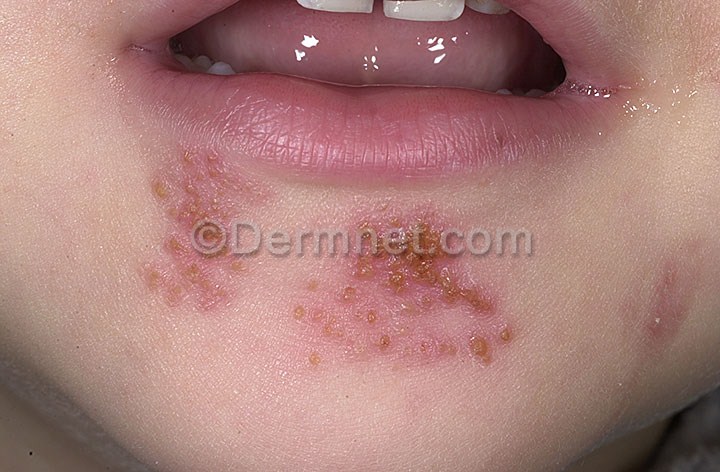
Disease: Warts Molluscum and other Viral Infections